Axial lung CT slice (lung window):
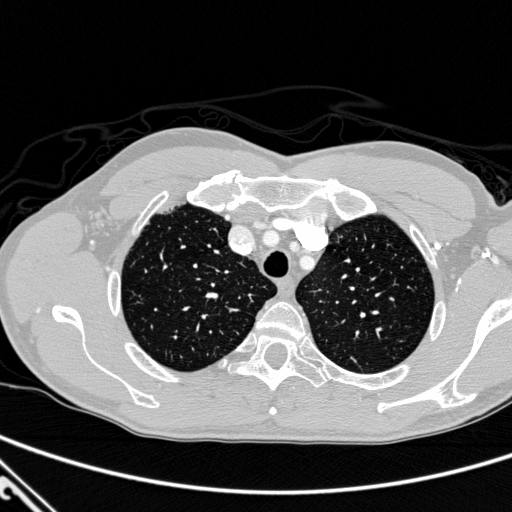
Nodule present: no